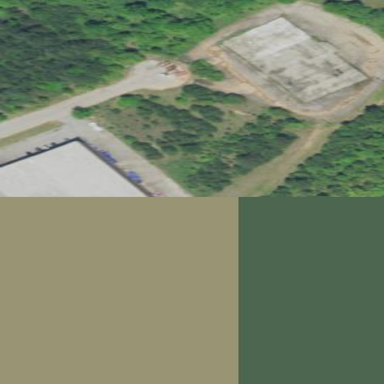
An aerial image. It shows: Brownfield site.